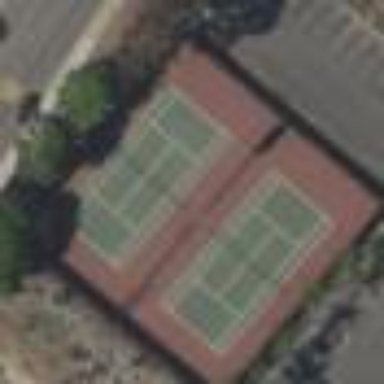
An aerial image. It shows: Concrete tennis court on leisure land pitch.